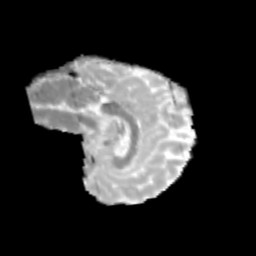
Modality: MD
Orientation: sagittal
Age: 11
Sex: female
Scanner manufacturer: siemens
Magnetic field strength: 3 T
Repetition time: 3.8 s
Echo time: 0.07 s